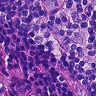
Metastatic tissue present: no